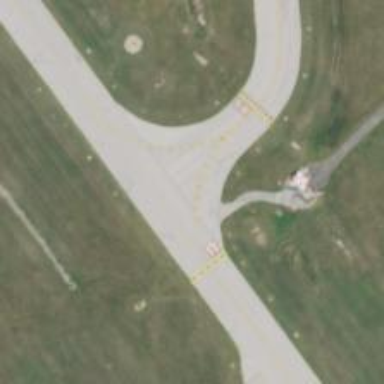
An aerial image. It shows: View of taxiway at the airport.